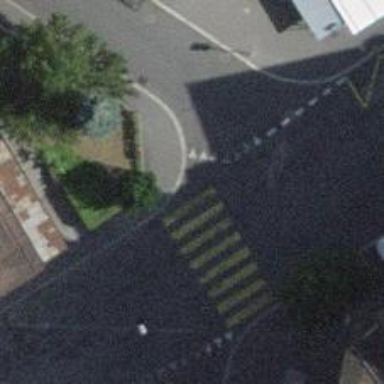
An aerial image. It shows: Kerb serving as barrier.